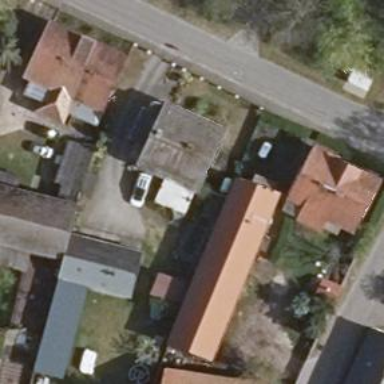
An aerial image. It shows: House with flat grey roof.